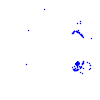
Particle: pion